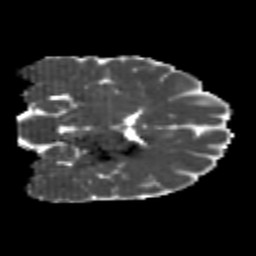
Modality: MD
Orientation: coronal
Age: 24
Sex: male
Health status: healthy
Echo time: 0.074 s